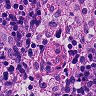
Metastatic tissue present: no